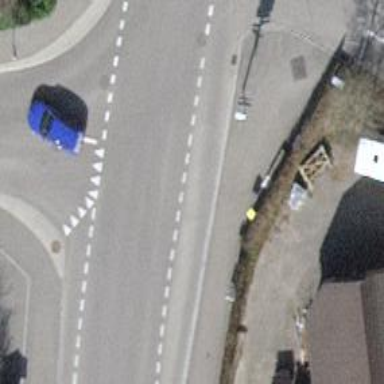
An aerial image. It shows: Public transport stop position.